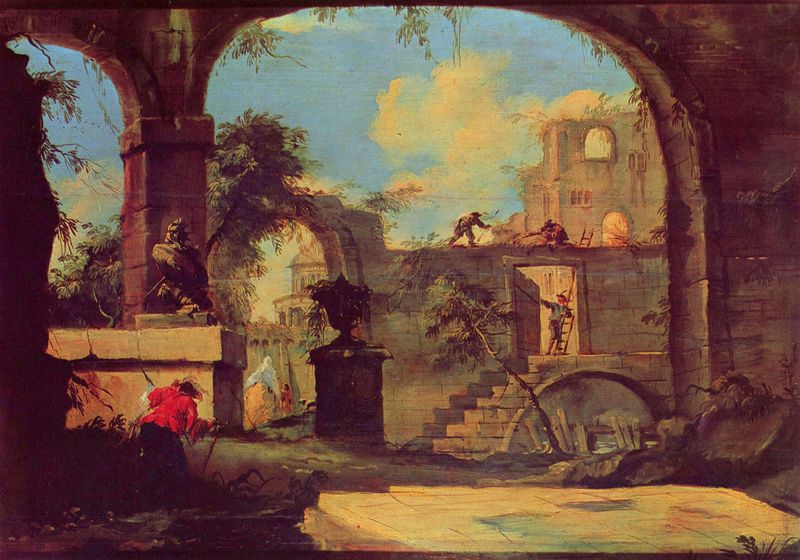
Titel: Cappriccio
Künstler: Francesco de' Guardi
Standort: Milano
Institution: Collezione Aldo Crespi
Schlagwörter: adler, baum, blau, blätter, gemälde, himmel, kampf, laub, mann, schatten, wasser, wolken, bäume, fluss, gelb, grün, landschaft, menschen, ocker, stadt, braun, fenster, frau, hintergrund, holz, licht, männer, pfeiler, strasse, säule, säulen, gebäude, gras, haus, rot, wiese, wolke, malerei, jacke, wand, mensch, schale, sockel, stein, steine, häuser, natur, brücke, kirche, sonne, sträucher, boden, figur, pflanzen, höhle, landleben, stock, amphore, skulptur, statue, vase, bogen, italien, pflaster, stab, arbeiten, heu, mauer, tag, hof, steinmauer, platz, pilaster, arbeiter, rundbogen, romantik, leiter, treppe, soldaten, büste, palme, stufen, bretter, bauer, tor, bögen, verfall, fussboden, arkade, ruine, gefäß, antike, torbogen, mauerwerk, heuhaufen, fliesen, soldat, ruinen, arkaden, gemäuer, tore, mauern, antik, rundbögen, krieger, graben, stadtmauer, platten, planzen, aquädukt, speer, verfallen, heuballen, frau#, rundbogen#, ruineleiter, figur#